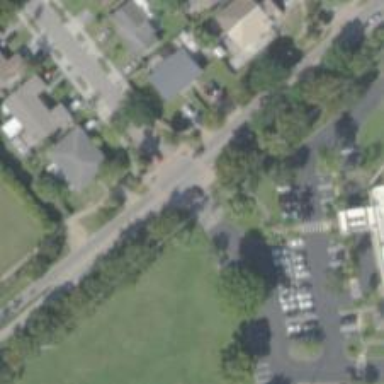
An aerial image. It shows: Marked crossing on cycleway.